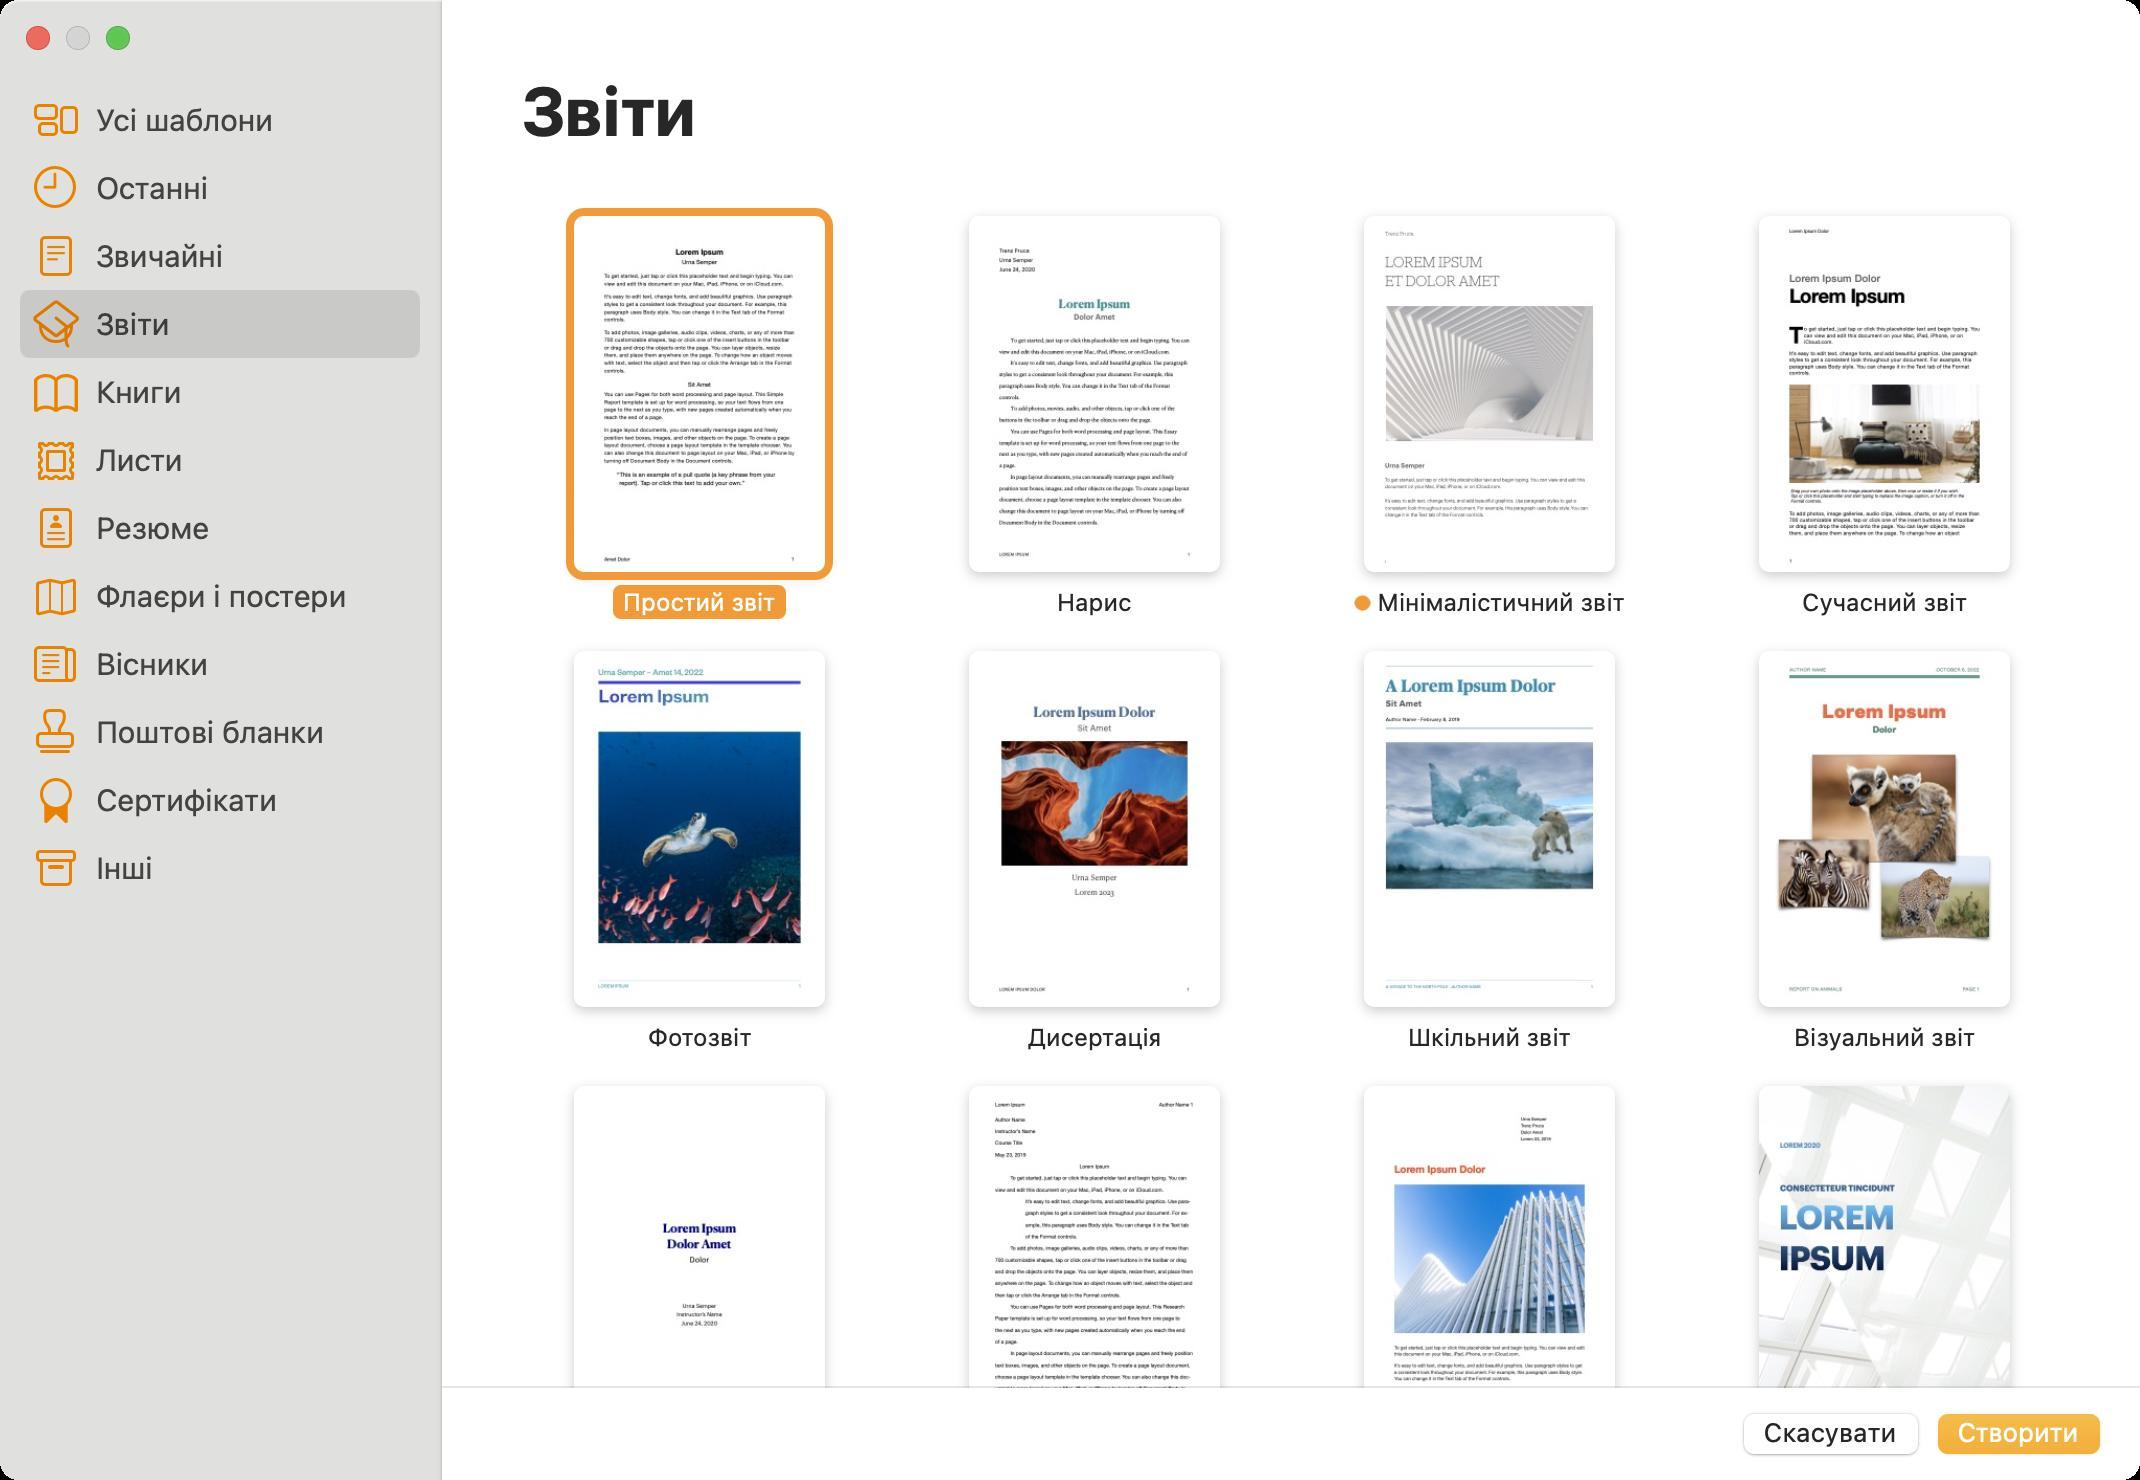
Accessibility tree:
{"name": "", "role": "AXWindow", "description": null, "role_description": "звичайне вікно", "value": null, "position": "325.00;168.00", "size": "1070;740", "children": [{"name": null, "role": "AXSplitGroup", "description": null, "role_description": "група розділених областей", "value": null, "position": "0.00;0.00", "size": "1070;740", "children": [{"name": null, "role": "AXScrollArea", "description": null, "role_description": "область прокручування", "value": null, "position": "0.00;43.00", "size": "220;668", "children": [{"name": null, "role": "AXTable", "description": null, "role_description": "таблиця", "value": null, "position": "0.00;43.00", "size": "220;668", "children": [{"name": null, "role": "AXRow", "description": null, "role_description": "рядок таблиці", "value": null, "position": "0.00;43.00", "size": "220;34", "children": [{"name": null, "role": "AXCell", "description": null, "role_description": "комірка", "value": null, "position": "16.00;43.00", "size": "188;34", "children": [{"name": null, "role": "AXStaticText", "description": null, "role_description": "текст", "value": "Усі шаблони", "position": "46.00;50.50", "size": "158;19", "children": []}]}]}, {"name": null, "role": "AXRow", "description": null, "role_description": "рядок таблиці", "value": null, "position": "0.00;77.00", "size": "220;34", "children": [{"name": null, "role": "AXCell", "description": null, "role_description": "комірка", "value": null, "position": "16.00;77.00", "size": "188;34", "children": [{"name": null, "role": "AXStaticText", "description": null, "role_description": "текст", "value": "Останні", "position": "46.00;84.50", "size": "158;19", "children": []}]}]}, {"name": null, "role": "AXRow", "description": null, "role_description": "рядок таблиці", "value": null, "position": "0.00;111.00", "size": "220;34", "children": [{"name": null, "role": "AXCell", "description": null, "role_description": "комірка", "value": null, "position": "16.00;111.00", "size": "188;34", "children": [{"name": null, "role": "AXStaticText", "description": null, "role_description": "текст", "value": "Звичайні", "position": "46.00;118.50", "size": "158;19", "children": []}]}]}, {"name": null, "role": "AXRow", "description": null, "role_description": "рядок таблиці", "value": null, "position": "0.00;145.00", "size": "220;34", "children": [{"name": null, "role": "AXCell", "description": null, "role_description": "комірка", "value": null, "position": "16.00;145.00", "size": "188;34", "children": [{"name": null, "role": "AXStaticText", "description": null, "role_description": "текст", "value": "Звіти", "position": "46.00;152.50", "size": "158;19", "children": []}]}]}, {"name": null, "role": "AXRow", "description": null, "role_description": "рядок таблиці", "value": null, "position": "0.00;179.00", "size": "220;34", "children": [{"name": null, "role": "AXCell", "description": null, "role_description": "комірка", "value": null, "position": "16.00;179.00", "size": "188;34", "children": [{"name": null, "role": "AXStaticText", "description": null, "role_description": "текст", "value": "Книги", "position": "46.00;186.50", "size": "158;19", "children": []}]}]}, {"name": null, "role": "AXRow", "description": null, "role_description": "рядок таблиці", "value": null, "position": "0.00;213.00", "size": "220;34", "children": [{"name": null, "role": "AXCell", "description": null, "role_description": "комірка", "value": null, "position": "16.00;213.00", "size": "188;34", "children": [{"name": null, "role": "AXStaticText", "description": null, "role_description": "текст", "value": "Листи", "position": "46.00;220.50", "size": "158;19", "children": []}]}]}, {"name": null, "role": "AXRow", "description": null, "role_description": "рядок таблиці", "value": null, "position": "0.00;247.00", "size": "220;34", "children": [{"name": null, "role": "AXCell", "description": null, "role_description": "комірка", "value": null, "position": "16.00;247.00", "size": "188;34", "children": [{"name": null, "role": "AXStaticText", "description": null, "role_description": "текст", "value": "Резюме", "position": "46.00;254.50", "size": "158;19", "children": []}]}]}, {"name": null, "role": "AXRow", "description": null, "role_description": "рядок таблиці", "value": null, "position": "0.00;281.00", "size": "220;34", "children": [{"name": null, "role": "AXCell", "description": null, "role_description": "комірка", "value": null, "position": "16.00;281.00", "size": "188;34", "children": [{"name": null, "role": "AXStaticText", "description": null, "role_description": "текст", "value": "Флаєри і постери", "position": "46.00;288.50", "size": "158;19", "children": []}]}]}, {"name": null, "role": "AXRow", "description": null, "role_description": "рядок таблиці", "value": null, "position": "0.00;315.00", "size": "220;34", "children": [{"name": null, "role": "AXCell", "description": null, "role_description": "комірка", "value": null, "position": "16.00;315.00", "size": "188;34", "children": [{"name": null, "role": "AXStaticText", "description": null, "role_description": "текст", "value": "Вісники", "position": "46.00;322.50", "size": "158;19", "children": []}]}]}, {"name": null, "role": "AXRow", "description": null, "role_description": "рядок таблиці", "value": null, "position": "0.00;349.00", "size": "220;34", "children": [{"name": null, "role": "AXCell", "description": null, "role_description": "комірка", "value": null, "position": "16.00;349.00", "size": "188;34", "children": [{"name": null, "role": "AXStaticText", "description": null, "role_description": "текст", "value": "Поштові бланки", "position": "46.00;356.50", "size": "158;19", "children": []}]}]}, {"name": null, "role": "AXRow", "description": null, "role_description": "рядок таблиці", "value": null, "position": "0.00;383.00", "size": "220;34", "children": [{"name": null, "role": "AXCell", "description": null, "role_description": "комірка", "value": null, "position": "16.00;383.00", "size": "188;34", "children": [{"name": null, "role": "AXStaticText", "description": null, "role_description": "текст", "value": "Сертифікати", "position": "46.00;390.50", "size": "158;19", "children": []}]}]}, {"name": null, "role": "AXRow", "description": null, "role_description": "рядок таблиці", "value": null, "position": "0.00;417.00", "size": "220;34", "children": [{"name": null, "role": "AXCell", "description": null, "role_description": "комірка", "value": null, "position": "16.00;417.00", "size": "188;34", "children": [{"name": null, "role": "AXStaticText", "description": null, "role_description": "текст", "value": "Інші", "position": "46.00;424.50", "size": "158;19", "children": []}]}]}, {"name": null, "role": "AXColumn", "description": null, "role_description": "стовпчик", "value": null, "position": "10.00;43.00", "size": "200;668", "children": []}]}]}, {"name": null, "role": "AXSplitter", "description": null, "role_description": "роздільник", "value": 220.0, "position": "220.00;38.00", "size": "1;702", "children": []}, {"name": null, "role": "AXScrollArea", "description": null, "role_description": "область прокручування", "value": null, "position": "221.00;0.00", "size": "849;694", "children": [{"name": null, "role": "AXList", "description": null, "role_description": "колекція", "value": null, "position": "221.00;88.00", "size": "849;891", "children": [{"name": null, "role": "AXList", "description": null, "role_description": "розділ", "value": null, "position": "255.00;98.00", "size": "782;873", "children": [{"name": null, "role": "AXGroup", "description": null, "role_description": "група", "value": null, "position": "255.00;98.00", "size": "782;873", "children": []}, {"name": null, "role": "AXButton", "description": "Простий звіт, Документ із текстом чорного кольору та заголовком, номерами сторінок і нижніми колонтитулами", "role_description": "кнопка", "value": null, "position": "255.00;98.00", "size": "190;220", "children": [{"name": null, "role": "AXStaticText", "description": null, "role_description": "текст", "value": "‎⁨Простий звіт⁩", "position": "307.50;293.50", "size": "84;15", "children": []}, {"name": null, "role": "AXImage", "description": "", "role_description": "зображення", "value": null, "position": "287.00;108.00", "size": "126;178", "children": []}]}, {"name": null, "role": "AXButton", "description": "Нарис, Документ із текстом зеленого й чорного кольору та полями для вашого імені, імені викладача, дати, номерів сторінок і заголовка", "role_description": "кнопка", "value": null, "position": "452.50;98.00", "size": "190;220", "children": [{"name": null, "role": "AXStaticText", "description": null, "role_description": "текст", "value": "‎⁨Нарис⁩", "position": "524.50;293.50", "size": "46;15", "children": []}, {"name": null, "role": "AXImage", "description": "", "role_description": "зображення", "value": null, "position": "484.50;108.00", "size": "126;178", "children": []}]}, {"name": null, "role": "AXButton", "description": "Мінімалістичний звіт, Нові, Документ із текстом сірого кольору та заголовком, номерами сторінок і верхніми колонтитулами", "role_description": "кнопка", "value": null, "position": "650.00;98.00", "size": "190;220", "children": [{"name": null, "role": "AXStaticText", "description": null, "role_description": "текст", "value": "‎ ⁨Мінімалістичний звіт⁩", "position": "673.00;293.50", "size": "144;15", "children": []}, {"name": null, "role": "AXImage", "description": "", "role_description": "зображення", "value": null, "position": "682.00;108.00", "size": "126;178", "children": []}]}, {"name": null, "role": "AXButton", "description": "Сучасний звіт, Документ із текстом чорного й сірого кольору та полями для заголовка й номерів сторінок", "role_description": "кнопка", "value": null, "position": "847.50;98.00", "size": "190;220", "children": [{"name": null, "role": "AXStaticText", "description": null, "role_description": "текст", "value": "‎⁨Сучасний звіт⁩", "position": "897.00;293.50", "size": "91;15", "children": []}, {"name": null, "role": "AXImage", "description": "", "role_description": "зображення", "value": null, "position": "879.50;108.00", "size": "126;178", "children": []}]}, {"name": null, "role": "AXButton", "description": "Фотозвіт, Документ із текстом синього й чорного кольору та форматованою сторінкою обкладинки, номерами сторінок і нижніми колонтитулами", "role_description": "кнопка", "value": null, "position": "255.00;315.50", "size": "190;220", "children": [{"name": null, "role": "AXStaticText", "description": null, "role_description": "текст", "value": "‎⁨Фотозвіт⁩", "position": "320.00;511.00", "size": "60;15", "children": []}, {"name": null, "role": "AXImage", "description": "", "role_description": "зображення", "value": null, "position": "287.00;325.50", "size": "126;178", "children": []}]}, {"name": null, "role": "AXButton", "description": "Дисертація, Документ із текстом темно-синього й чорного кольору та форматованою сторінкою обкладинки, номерами сторінок і нижніми колонтитулами", "role_description": "кнопка", "value": null, "position": "452.50;315.50", "size": "190;220", "children": [{"name": null, "role": "AXStaticText", "description": null, "role_description": "текст", "value": "‎⁨Дисертація⁩", "position": "510.00;511.00", "size": "75;15", "children": []}, {"name": null, "role": "AXImage", "description": "", "role_description": "зображення", "value": null, "position": "484.50;325.50", "size": "126;178", "children": []}]}, {"name": null, "role": "AXButton", "description": "Шкільний звіт, Документ із текстом блакитного й чорного кольору та форматованою сторінкою обкладинки, номерами сторінок і нижніми колонтитулами", "role_description": "кнопка", "value": null, "position": "650.00;315.50", "size": "190;220", "children": [{"name": null, "role": "AXStaticText", "description": null, "role_description": "текст", "value": "‎⁨Шкільний звіт⁩", "position": "700.00;511.00", "size": "90;15", "children": []}, {"name": null, "role": "AXImage", "description": "", "role_description": "зображення", "value": null, "position": "682.00;325.50", "size": "126;178", "children": []}]}, {"name": null, "role": "AXButton", "description": "Візуальний звіт, Документ із текстом зеленого, світло-червоного й чорного кольору та сторінкою обкладинки, номерами сторінок і нижніми колонтитулами", "role_description": "кнопка", "value": null, "position": "847.50;315.50", "size": "190;220", "children": [{"name": null, "role": "AXStaticText", "description": null, "role_description": "текст", "value": "‎⁨Візуальний звіт⁩", "position": "893.00;511.00", "size": "99;15", "children": []}, {"name": null, "role": "AXImage", "description": "", "role_description": "зображення", "value": null, "position": "879.50;325.50", "size": "126;178", "children": []}]}, {"name": null, "role": "AXButton", "description": "Реферат, Документ із текстом чорного й темно-синього кольору та полями для вашого імені, імені викладача, дати, номерів сторінок, нижнього колонтитула й заголовка", "role_description": "кнопка", "value": null, "position": "255.00;533.00", "size": "190;220", "children": [{"name": null, "role": "AXStaticText", "description": null, "role_description": "текст", "value": "‎⁨Реферат⁩", "position": "320.50;728.50", "size": "59;15", "children": []}, {"name": null, "role": "AXImage", "description": "", "role_description": "зображення", "value": null, "position": "287.00;543.00", "size": "126;178", "children": []}]}, {"name": null, "role": "AXButton", "description": "Наукова стаття, Документ із текстом чорного кольору та полями для вашого імені, імені викладача, назви курсу, дати, заголовка й номерів сторінок", "role_description": "кнопка", "value": null, "position": "452.50;533.00", "size": "190;220", "children": [{"name": null, "role": "AXStaticText", "description": null, "role_description": "текст", "value": "‎⁨Наукова стаття⁩", "position": "498.50;728.50", "size": "98;15", "children": []}, {"name": null, "role": "AXImage", "description": "", "role_description": "зображення", "value": null, "position": "484.50;543.00", "size": "126;178", "children": []}]}, {"name": null, "role": "AXButton", "description": "Модерний звіт, Документ із текстом оранжевого й чорного кольору та полями для вашого імені, імені викладача, назви курсу, дати й заголовка", "role_description": "кнопка", "value": null, "position": "650.00;533.00", "size": "190;220", "children": [{"name": null, "role": "AXStaticText", "description": null, "role_description": "текст", "value": "‎⁨Модерний звіт⁩", "position": "697.50;728.50", "size": "95;15", "children": []}, {"name": null, "role": "AXImage", "description": "", "role_description": "зображення", "value": null, "position": "682.00;543.00", "size": "126;178", "children": []}]}, {"name": null, "role": "AXButton", "description": "Професійний звіт, Документ із текстом синього й чорного кольору та обкладинкою, титульною сторінкою та номерами сторінок", "role_description": "кнопка", "value": null, "position": "847.50;533.00", "size": "190;220", "children": [{"name": null, "role": "AXStaticText", "description": null, "role_description": "текст", "value": "‎⁨Професійний звіт⁩", "position": "886.50;728.50", "size": "112;15", "children": []}, {"name": null, "role": "AXImage", "description": "", "role_description": "зображення", "value": null, "position": "879.50;543.00", "size": "126;178", "children": []}]}, {"name": null, "role": "AXButton", "description": "Проєктна пропозиція, Документ із текстом синього й чорного кольору, титульною сторінкою, резюме керівника й таблицею для бюджету", "role_description": "кнопка", "value": null, "position": "255.00;750.50", "size": "190;220", "children": [{"name": null, "role": "AXStaticText", "description": null, "role_description": "текст", "value": "‎⁨Проєктна пропозиція⁩", "position": "282.50;946.00", "size": "134;15", "children": []}, {"name": null, "role": "AXImage", "description": "", "role_description": "зображення", "value": null, "position": "287.00;760.50", "size": "126;178", "children": []}]}]}]}, {"name": null, "role": "AXStaticText", "description": null, "role_description": "текст", "value": "Звіти", "position": "259.00;35.00", "size": "92;40", "children": []}, {"name": null, "role": "AXScrollBar", "description": null, "role_description": "смуга прокручування", "value": 0.0, "position": "1054.00;0.00", "size": "16;694", "children": [{"name": null, "role": "AXValueIndicator", "description": null, "role_description": "індикатор значення", "value": 0.0, "position": "1058.00;1.00", "size": "12;500", "children": []}, {"name": null, "role": "AXButton", "description": null, "role_description": "кнопка-стрілка збільшення", "value": null, "position": "1054.00;0.00", "size": "0;0", "children": []}, {"name": null, "role": "AXButton", "description": null, "role_description": "кнопка-стрілка зменшення", "value": null, "position": "1054.00;0.00", "size": "0;0", "children": []}, {"name": null, "role": "AXButton", "description": null, "role_description": "кнопка наступної сторінки", "value": null, "position": "1058.00;501.00", "size": "12;193", "children": []}, {"name": null, "role": "AXButton", "description": null, "role_description": "кнопка попередньої сторінки", "value": null, "position": "1058.00;0.00", "size": "12;1", "children": []}]}]}, {"name": "Скасувати", "role": "AXButton", "description": null, "role_description": "кнопка", "value": null, "position": "865.00;702.00", "size": "101;32", "children": []}, {"name": "Створити", "role": "AXButton", "description": null, "role_description": "кнопка", "value": null, "position": "962.00;702.00", "size": "95;32", "children": []}]}, {"name": null, "role": "AXToolbar", "description": null, "role_description": "панель інструментів", "value": null, "position": "0.00;0.00", "size": "1070;38", "children": []}, {"name": null, "role": "AXButton", "description": null, "role_description": "кнопка закривання", "value": null, "position": "12.00;11.00", "size": "14;16", "children": []}, {"name": null, "role": "AXButton", "description": null, "role_description": "кнопка оптимізації", "value": null, "position": "52.00;11.00", "size": "14;16", "children": [{"name": null, "role": "AXGroup", "description": null, "role_description": "група", "value": null, "position": "52.00;11.00", "size": "14;16", "children": [{"name": null, "role": "AXGroup", "description": null, "role_description": "група", "value": null, "position": "52.00;11.00", "size": "14;16", "children": []}]}]}, {"name": null, "role": "AXButton", "description": null, "role_description": "кнопка згортання", "value": null, "position": "32.00;11.00", "size": "14;16", "children": []}]}